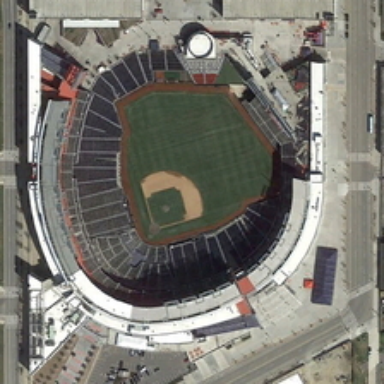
There is a stadium on the side of the road .